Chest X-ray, PA view. Patient: 47 years old, sex F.
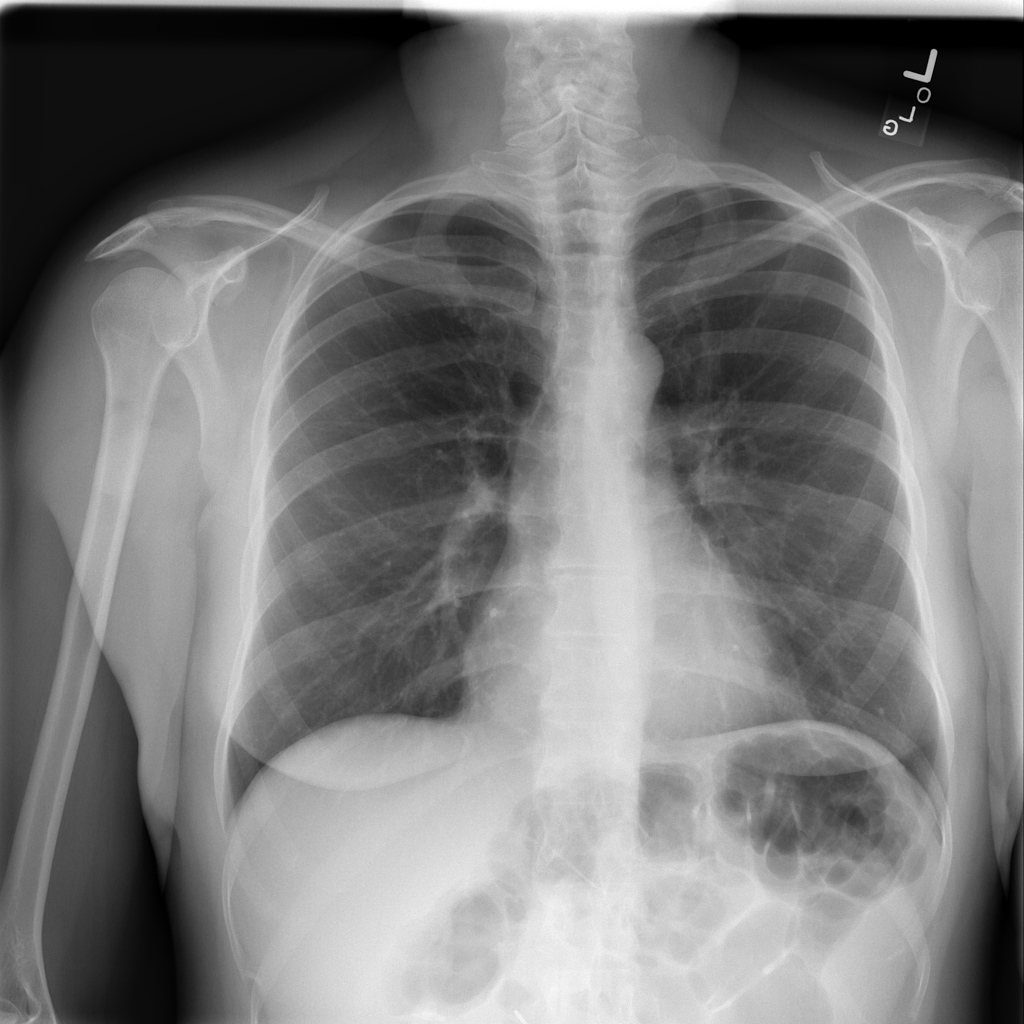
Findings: No Finding